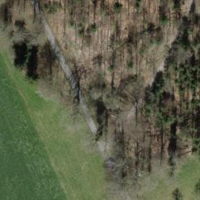
EUNIS habitat code: 44
Species observed at this site:
Fagus sylvatica
Impatiens parviflora